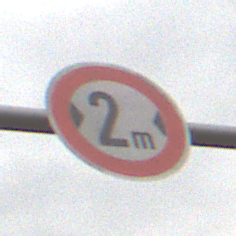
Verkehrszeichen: TatsaechlicheBreite2
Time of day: MorningAfternoon
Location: Outdoor (Nature)
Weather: Overcast
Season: NotSpecified
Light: Natural